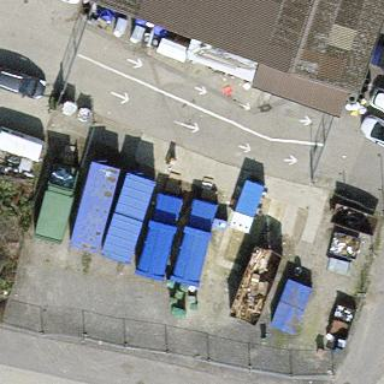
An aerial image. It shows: Recycling center.